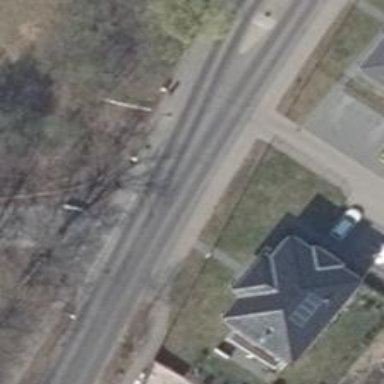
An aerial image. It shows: Unmarked crossing on footway.